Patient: sex F, age 86
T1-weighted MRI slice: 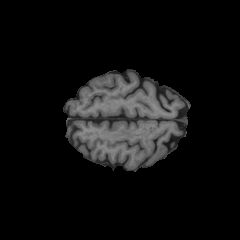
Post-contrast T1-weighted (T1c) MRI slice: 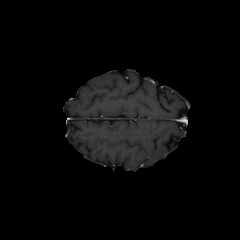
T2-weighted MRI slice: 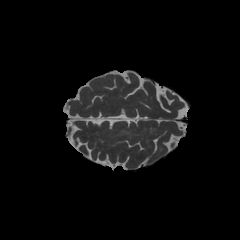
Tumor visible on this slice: yes
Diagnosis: Glioblastoma, IDH-wildtype
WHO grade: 4